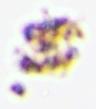
Label: Detritus